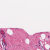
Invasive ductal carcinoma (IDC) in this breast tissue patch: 0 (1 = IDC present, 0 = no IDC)